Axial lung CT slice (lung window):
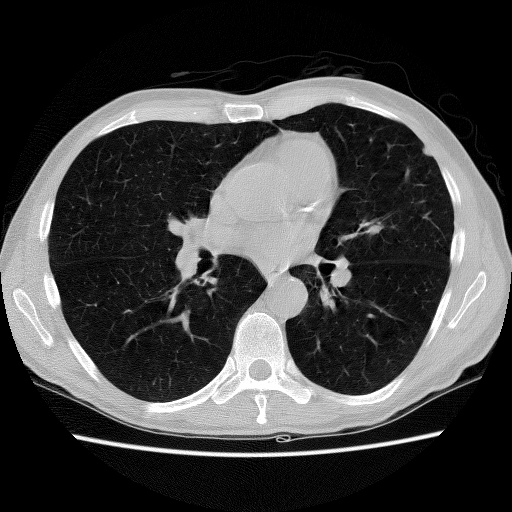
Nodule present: yes
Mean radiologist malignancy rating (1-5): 2.5